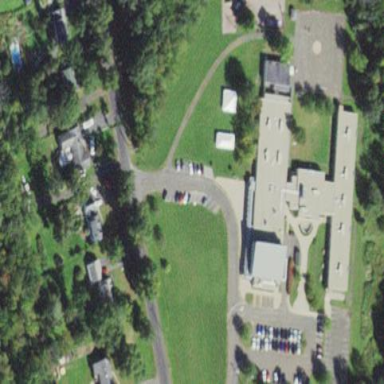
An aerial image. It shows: School.